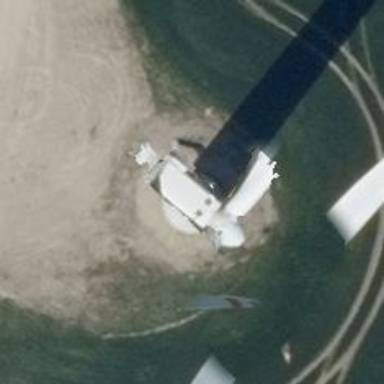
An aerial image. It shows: Wind turbine generator made by Vestas. The generator utilizes wind as its power source and belongs to the horizontal axis type.